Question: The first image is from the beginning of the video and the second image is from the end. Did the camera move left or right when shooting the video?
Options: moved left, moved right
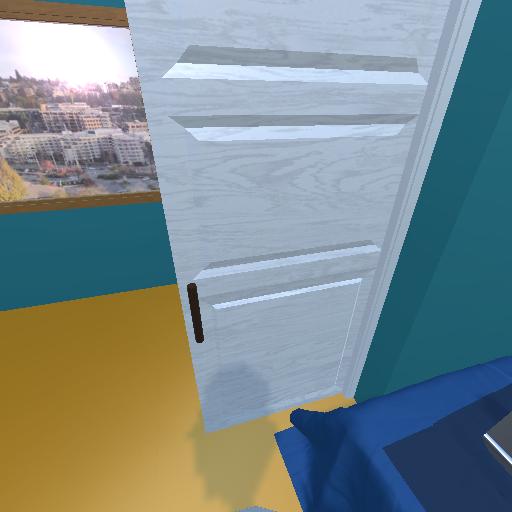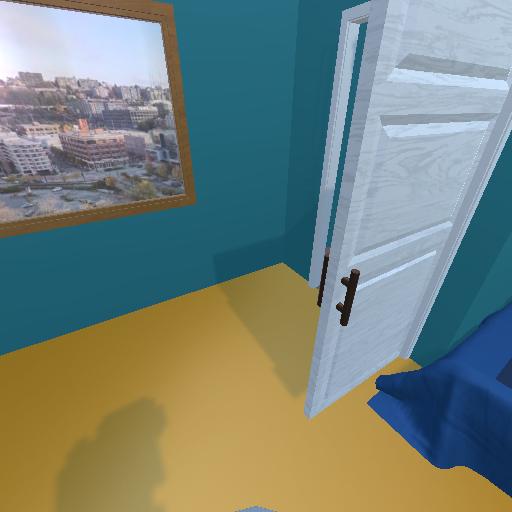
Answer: moved left